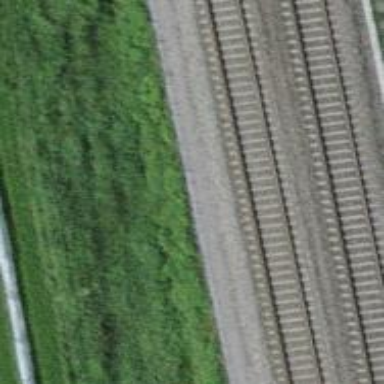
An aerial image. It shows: Railway track with contact lines for electrification.